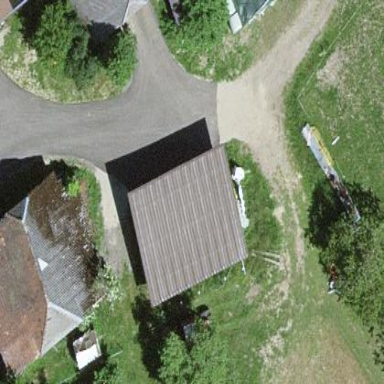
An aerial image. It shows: Shed.